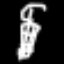
Label: The Eiffel Tower